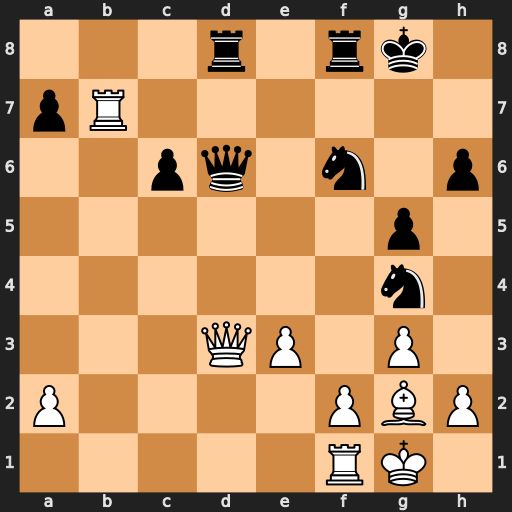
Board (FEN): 3r1rk1/pR6/2pq1n1p/6p1/6n1/3QP1P1/P4PBP/5RK1
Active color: w
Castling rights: -
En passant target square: -
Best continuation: Qg6+ Kh8 Qg7#